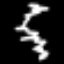
Label: squiggle